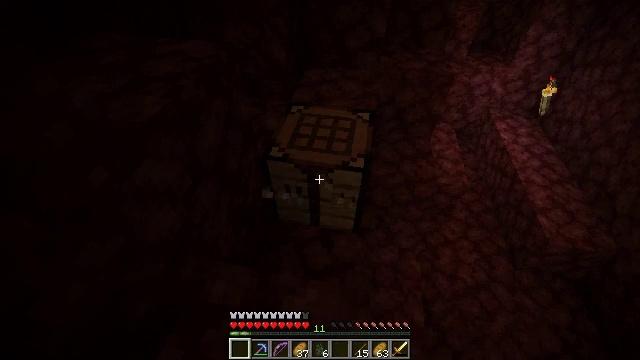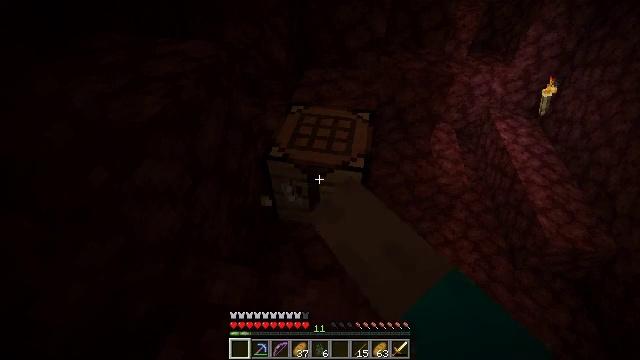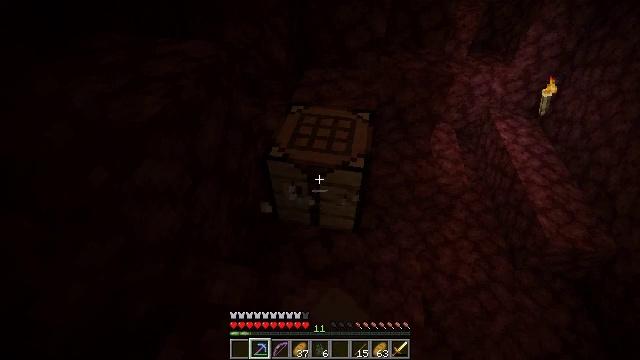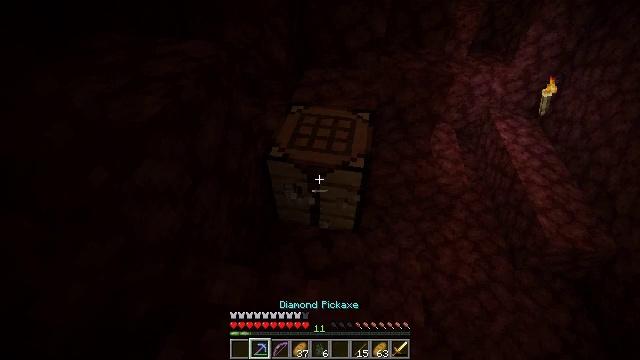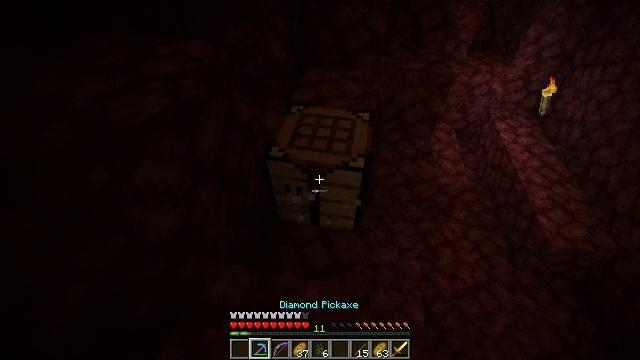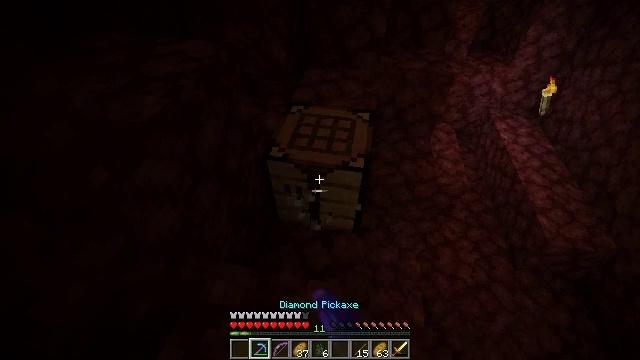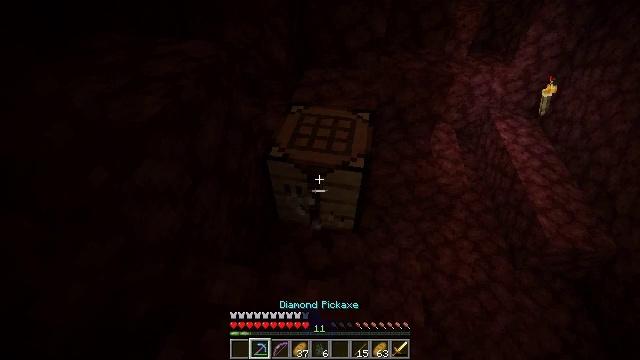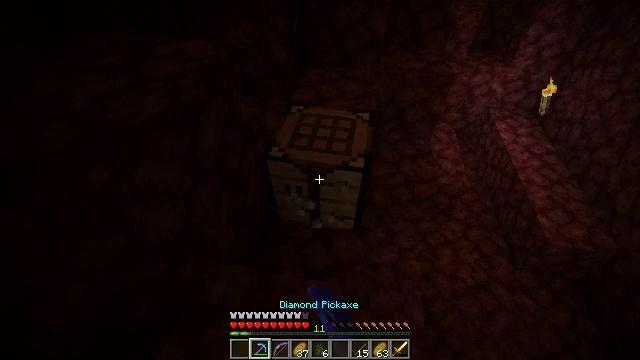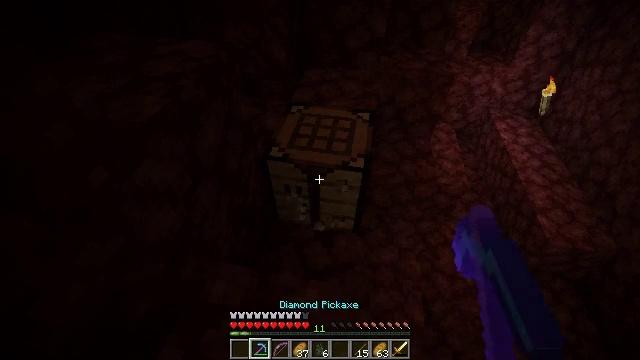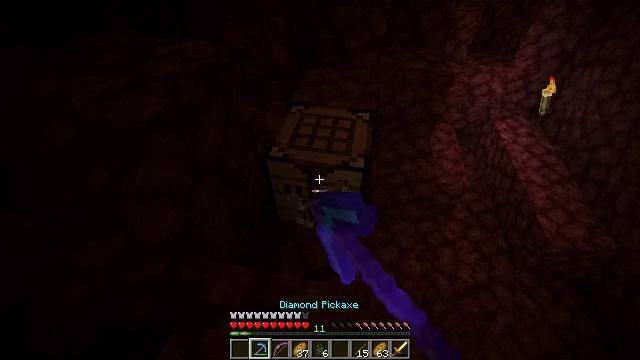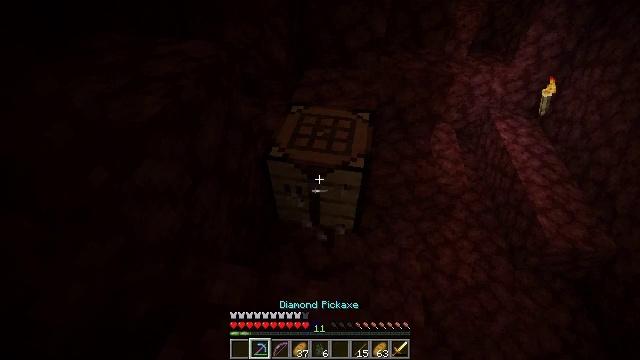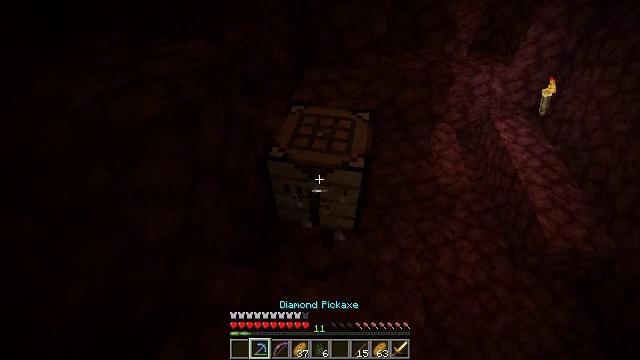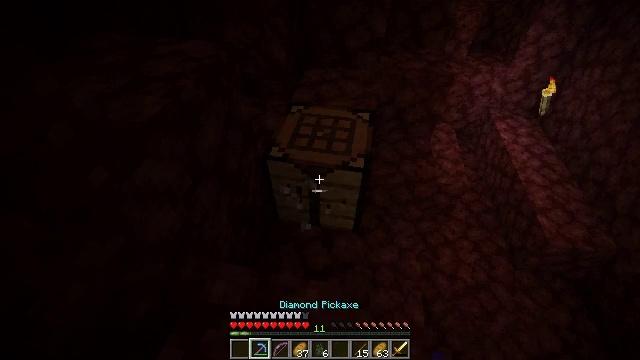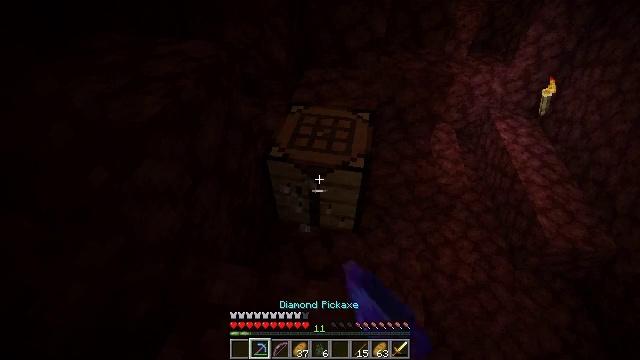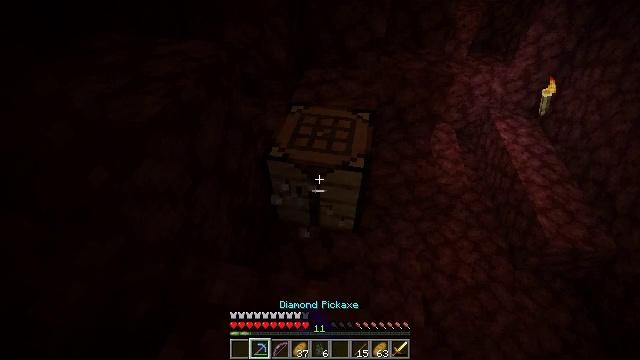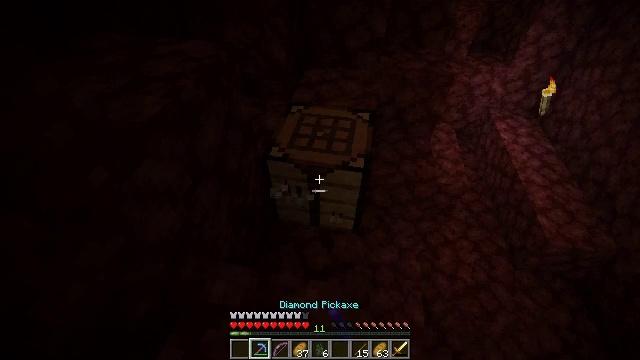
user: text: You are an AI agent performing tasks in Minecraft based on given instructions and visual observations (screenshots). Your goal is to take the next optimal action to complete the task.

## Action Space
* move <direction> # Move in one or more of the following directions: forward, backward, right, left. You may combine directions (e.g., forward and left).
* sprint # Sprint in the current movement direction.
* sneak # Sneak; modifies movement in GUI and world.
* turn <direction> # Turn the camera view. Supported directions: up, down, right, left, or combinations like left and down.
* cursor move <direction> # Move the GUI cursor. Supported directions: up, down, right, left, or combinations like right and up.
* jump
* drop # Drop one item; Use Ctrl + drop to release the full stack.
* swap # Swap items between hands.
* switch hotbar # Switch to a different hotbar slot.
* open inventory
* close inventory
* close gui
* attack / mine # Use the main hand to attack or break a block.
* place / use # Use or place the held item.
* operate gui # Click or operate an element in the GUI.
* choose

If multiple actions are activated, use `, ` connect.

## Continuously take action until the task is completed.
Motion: motion action
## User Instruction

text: Attack the crafting table to break it.
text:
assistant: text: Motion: attack / mine
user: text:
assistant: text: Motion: attack / mine, switch to hotbar 2
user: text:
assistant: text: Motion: attack / mine, switch to hotbar 2
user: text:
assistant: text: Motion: attack / mine, switch to hotbar 2
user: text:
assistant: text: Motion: attack / mine
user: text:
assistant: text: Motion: attack / mine
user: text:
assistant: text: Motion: attack / mine
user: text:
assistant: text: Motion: attack / mine
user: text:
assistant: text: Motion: attack / mine
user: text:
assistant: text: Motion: attack / mine
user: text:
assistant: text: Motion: attack / mine
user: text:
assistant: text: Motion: attack / mine
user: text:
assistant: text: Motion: attack / mine
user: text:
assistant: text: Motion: attack / mine
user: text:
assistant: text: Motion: attack / mine
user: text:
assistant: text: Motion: attack / mine
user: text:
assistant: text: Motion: attack / mine
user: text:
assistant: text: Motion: attack / mine
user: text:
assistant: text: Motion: attack / mine
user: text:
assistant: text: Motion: attack / mine
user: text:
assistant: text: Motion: attack / mine
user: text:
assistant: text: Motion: attack / mine
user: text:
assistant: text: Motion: attack / mine
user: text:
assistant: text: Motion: attack / mine
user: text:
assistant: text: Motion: attack / mine
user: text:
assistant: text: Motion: attack / mine
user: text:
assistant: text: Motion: attack / mine
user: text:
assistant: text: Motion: attack / mine
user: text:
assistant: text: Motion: attack / mine
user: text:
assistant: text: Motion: attack / mine